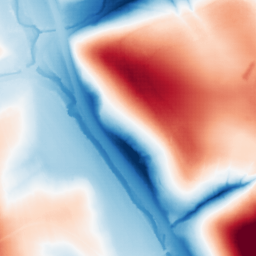
Category: classical
Decomposition family: gaussian_anisotropic
Decomposition parameters: sigma_x: 50
sigma_y: 50
Upsampling method: sinc_hamming
Upsampling parameters: scale: 4
kernel_size: 8
Upsampling scale: 4